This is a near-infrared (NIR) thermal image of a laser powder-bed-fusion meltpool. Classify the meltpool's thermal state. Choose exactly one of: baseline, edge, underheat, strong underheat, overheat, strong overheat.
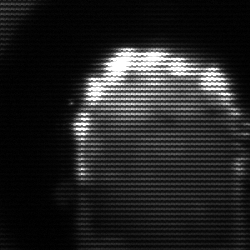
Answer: baseline